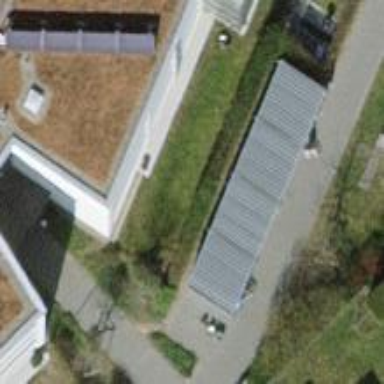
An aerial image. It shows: View of roof of building.